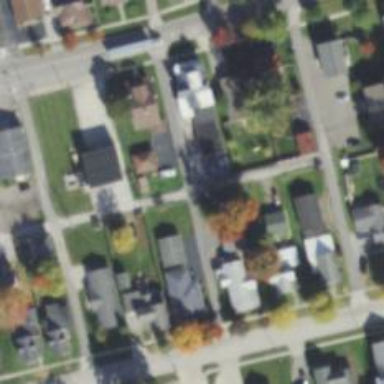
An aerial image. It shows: Alley classified as service road.